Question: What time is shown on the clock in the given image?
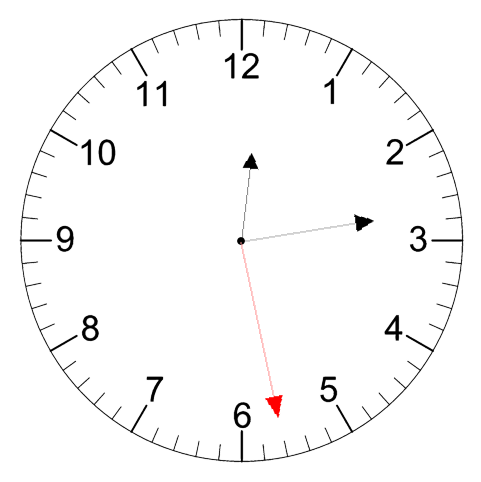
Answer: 12:13:28